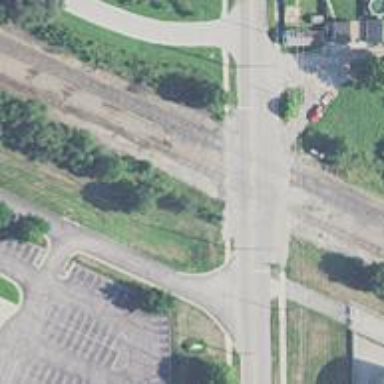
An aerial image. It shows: Crossing for the railway.